Question: I was trying to automate the roll call system in my college and came across this problem,I'm trying to print the dates of the register and instead of getting normal ordering, i'm getting this sort of output.

Here is the code i used in php,
'''
for ( $i = 0 ; $i < count ( $attendance ) ; $i++ )<br>
$data.="<th rowspan='2'>".$attendance[$i]['date']."</th>";
'''
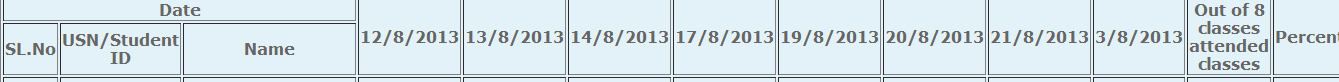
Answer: How are you sorting the dates and how are they stored?
Looks like it's ordering by the first digit, not seeing the date as a whole.